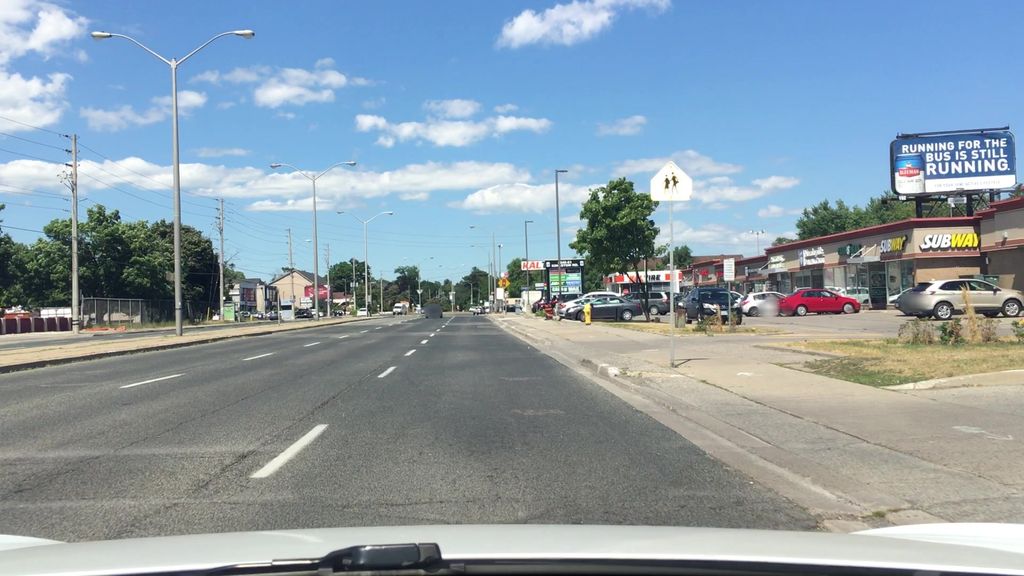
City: toronto